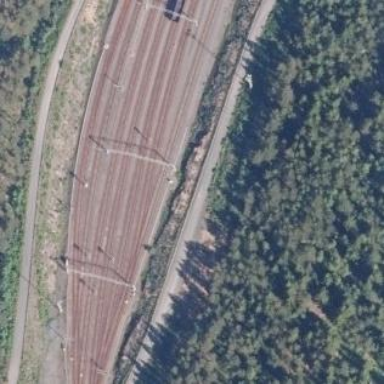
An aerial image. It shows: Wedge used for railway derailment.